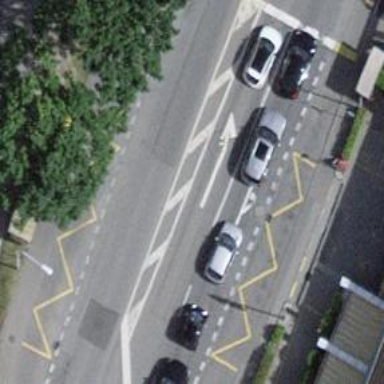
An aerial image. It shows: Public transport stop position.